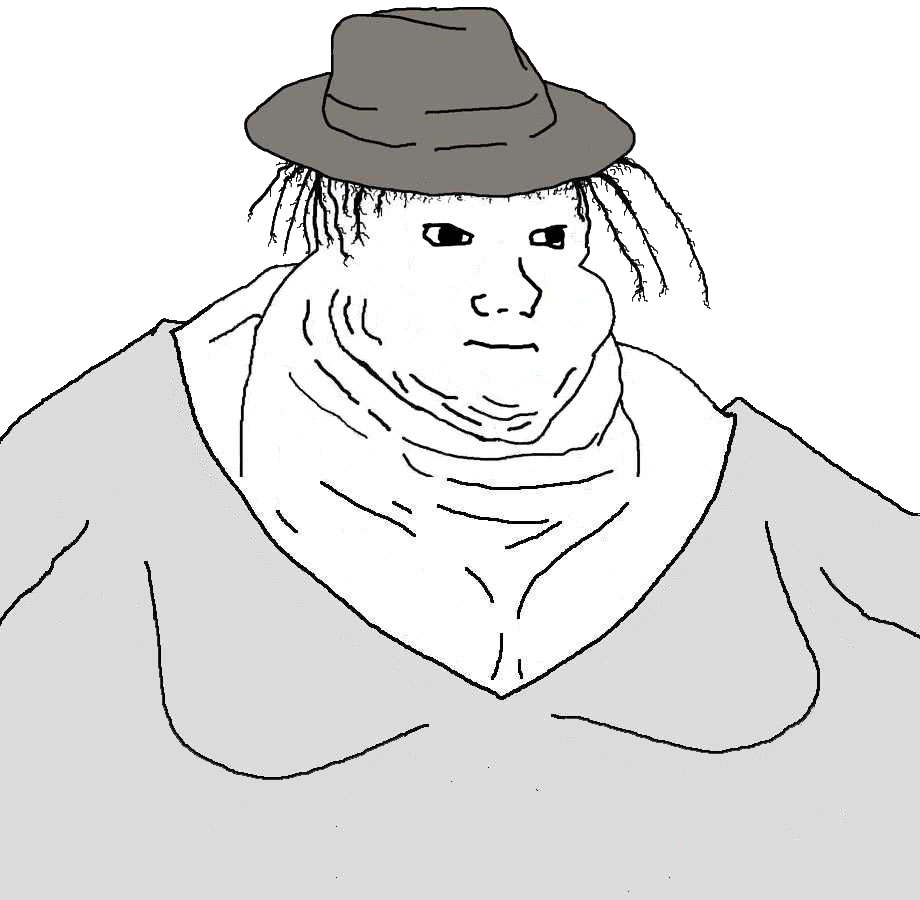
Label: 5_Blobjak